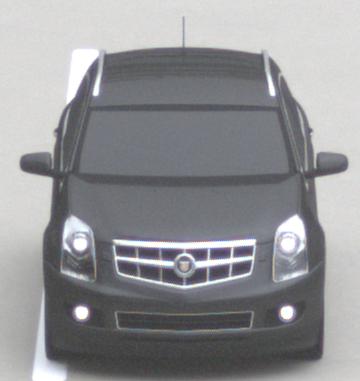
Make: Cadillac
Model: SRX 3.0 V6
Detailed model: SRX (II)
Model produced from: 2010/12
Model produced until: 2012/01
Doors: 5
Color: gray
Road condition: dry road
Daytime: midday
Contrast: low contrast